Interaction volume radius: 5 \u00c5
Interaction volume height: 20 \u00c5
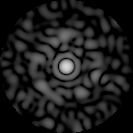
Disorder parameter: 0.8353